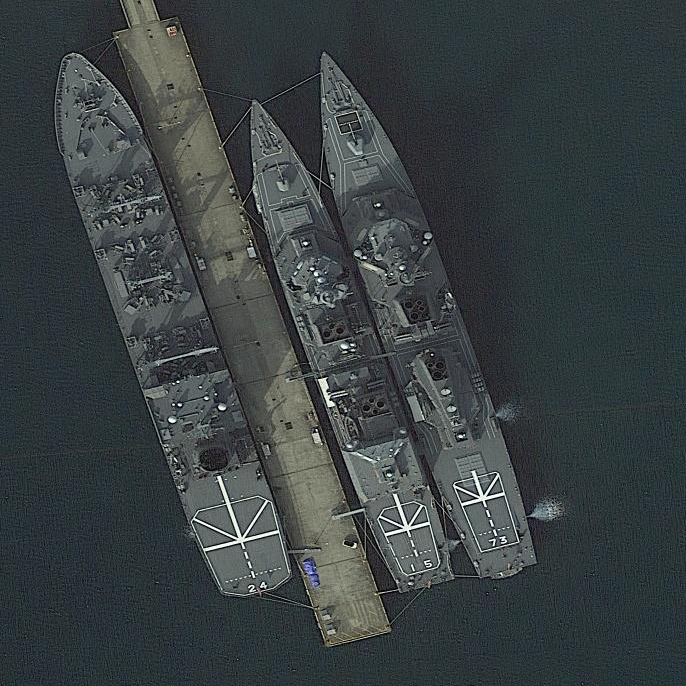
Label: cruiser